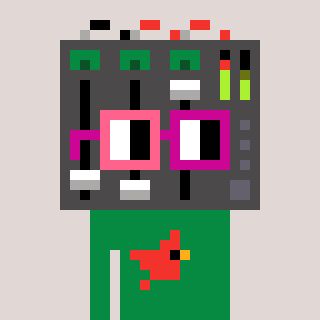
a pixel art character with square pink and red glasses, a mixer-shaped head and a green-colored body on a warm background